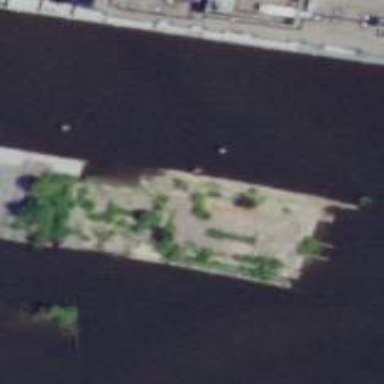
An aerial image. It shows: Ruined concrete pier.